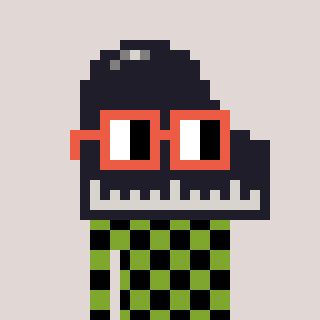
a pixel art character with square orange glasses, a piano-shaped head and a slimegreen-colored body on a warm background